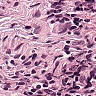
Metastatic tissue present: no